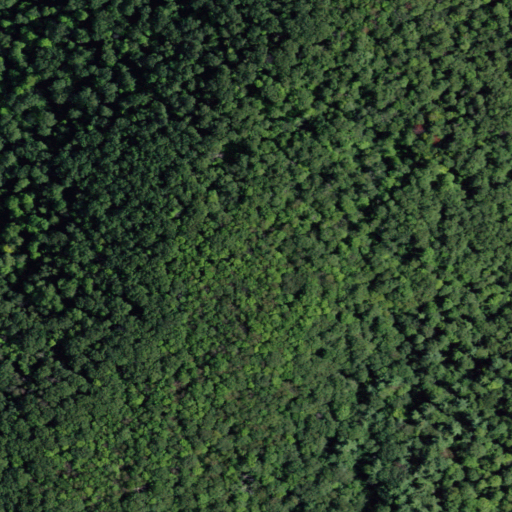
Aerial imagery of mountain in New York named Pinnacle Point containing deciduous forest, mixed forest, and shrub